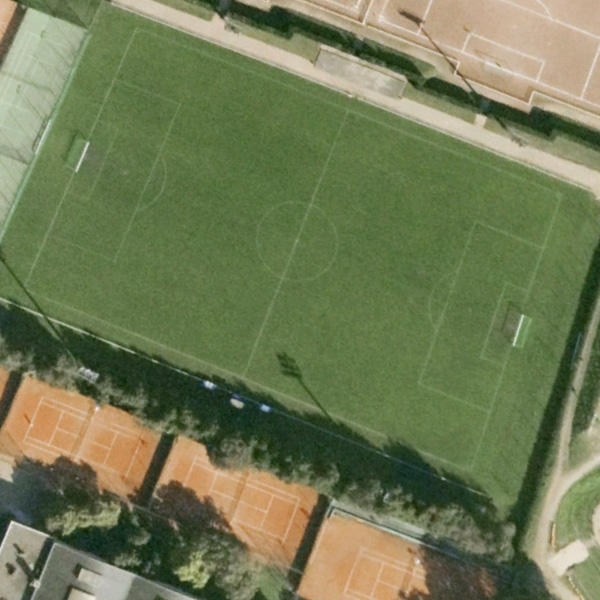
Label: Playground